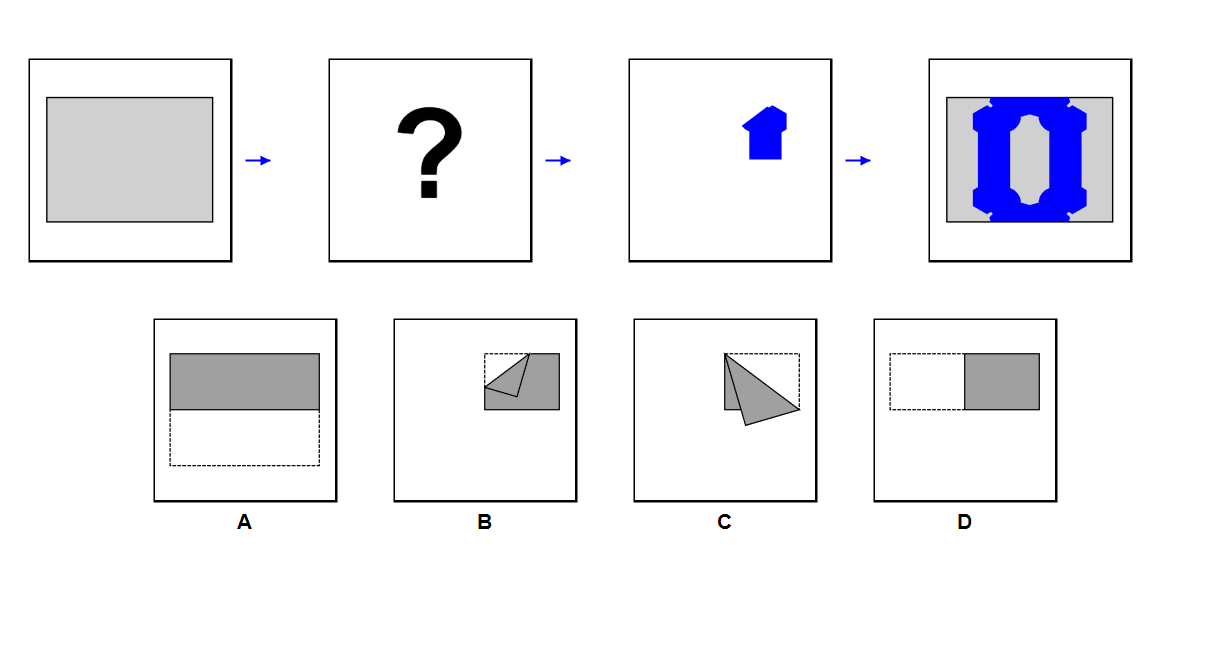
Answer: C